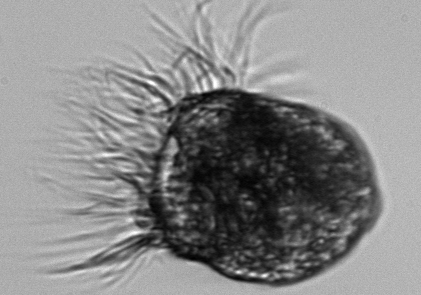
Label: Pelagostrobilidium